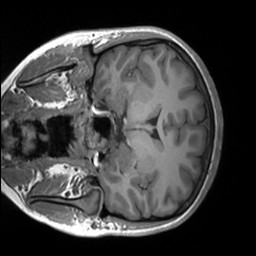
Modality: T1w
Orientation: coronal
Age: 19
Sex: female
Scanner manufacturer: siemens
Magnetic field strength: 3 T
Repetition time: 1.8 s
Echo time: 0.00241 s